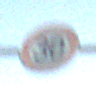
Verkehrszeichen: Geschwindigkeit30
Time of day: SunriseSunset
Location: Outdoor (Beach)
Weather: Clear
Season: NotSpecified
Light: Natural